Field crop: tomato
Growth stage: 2
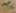
Species: solanum